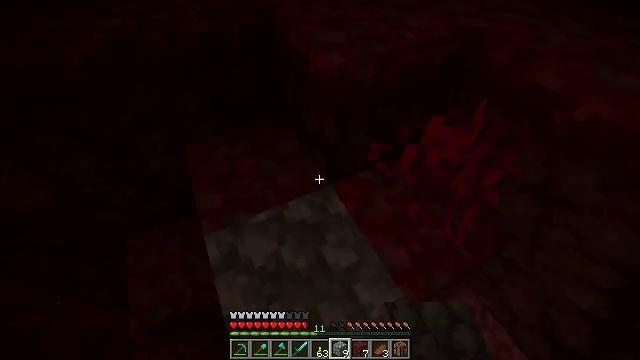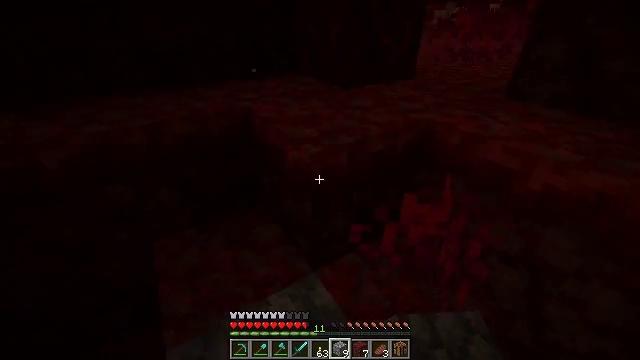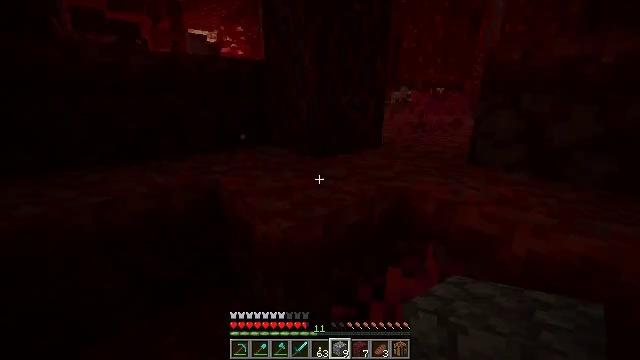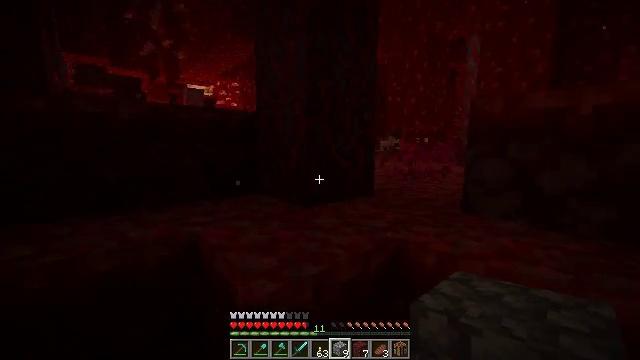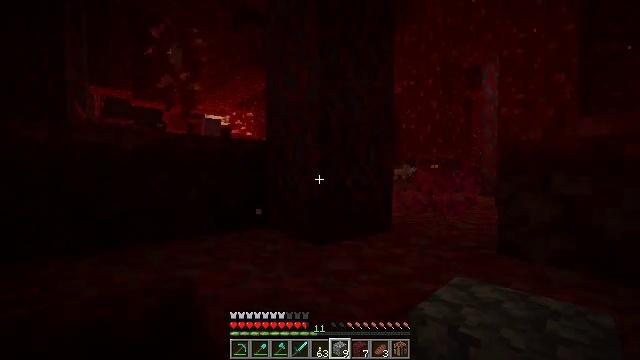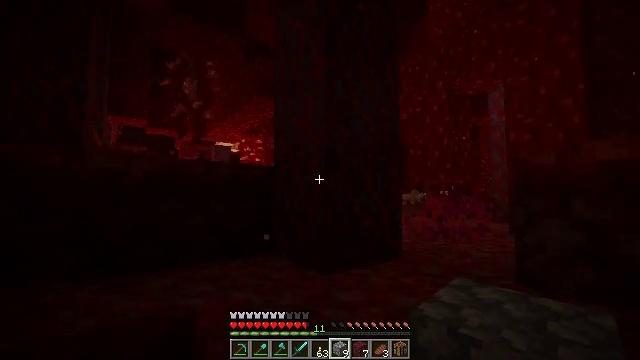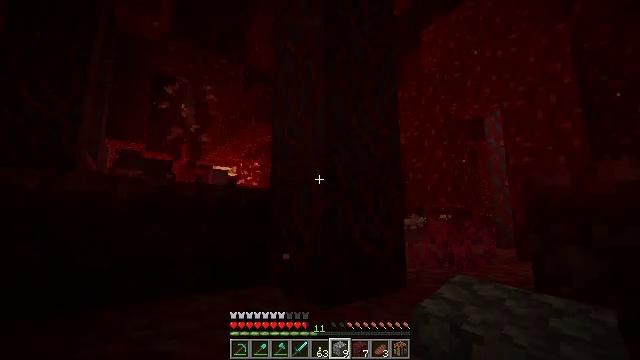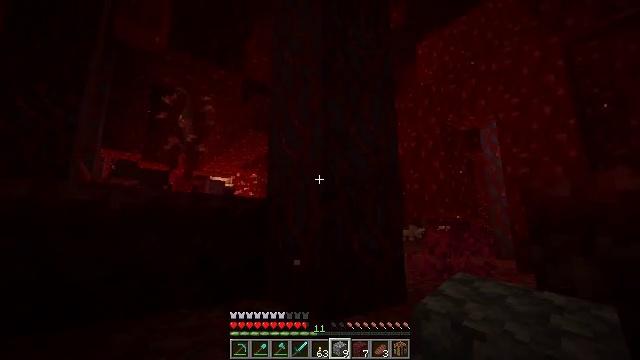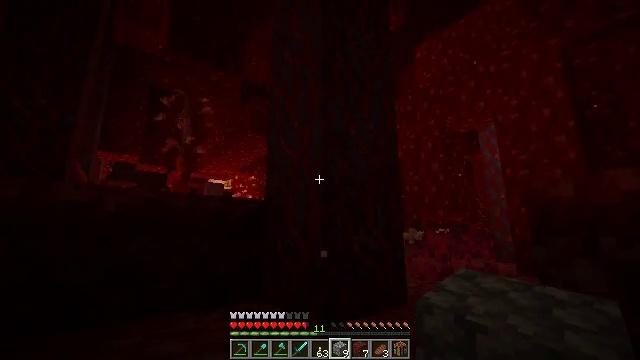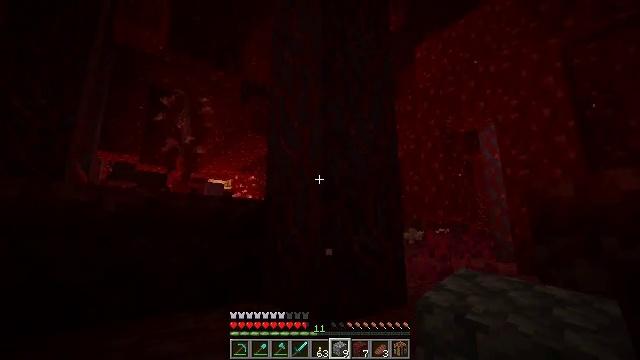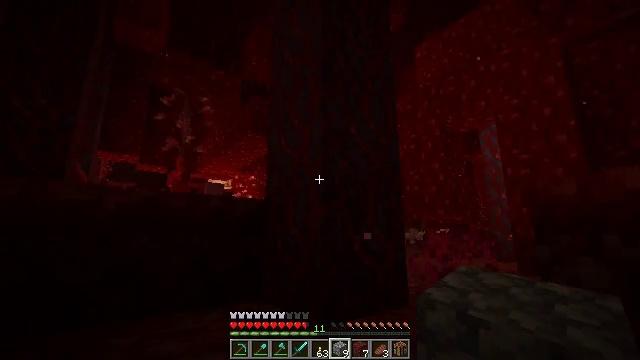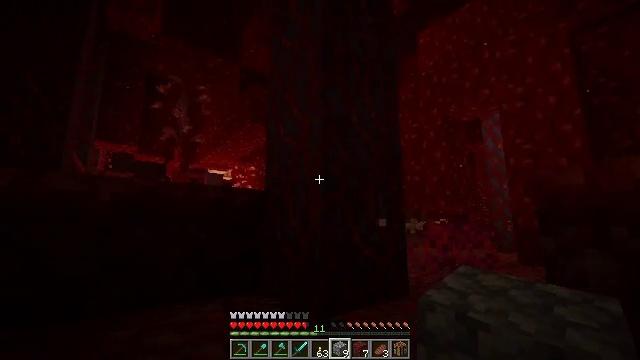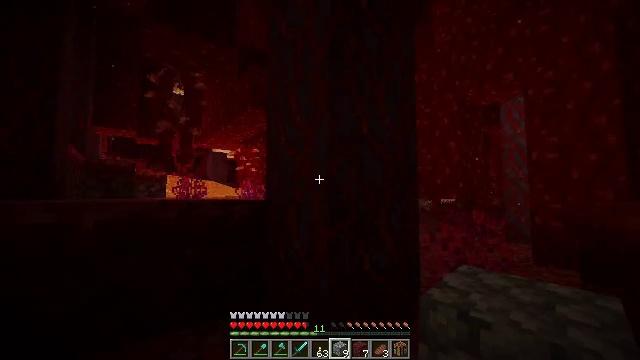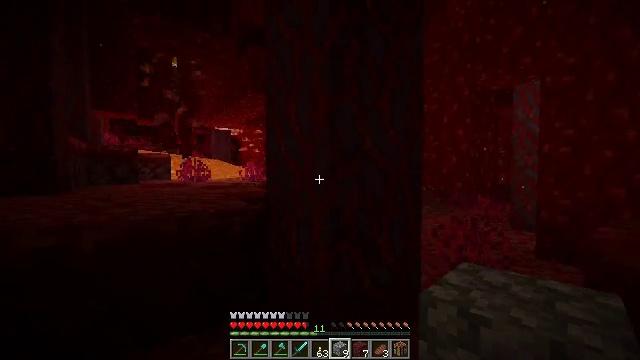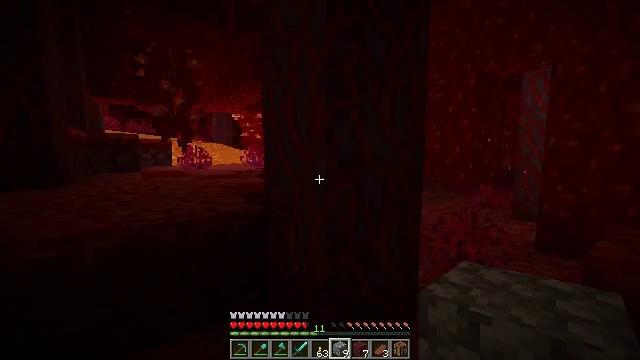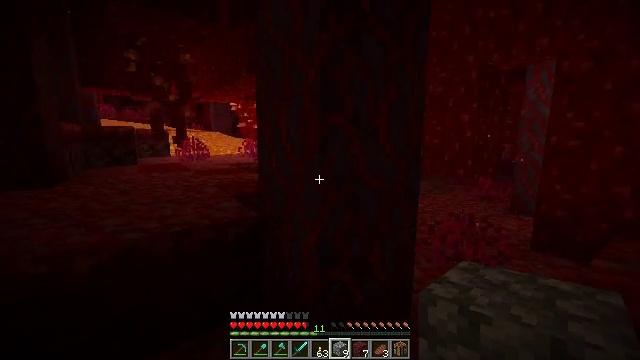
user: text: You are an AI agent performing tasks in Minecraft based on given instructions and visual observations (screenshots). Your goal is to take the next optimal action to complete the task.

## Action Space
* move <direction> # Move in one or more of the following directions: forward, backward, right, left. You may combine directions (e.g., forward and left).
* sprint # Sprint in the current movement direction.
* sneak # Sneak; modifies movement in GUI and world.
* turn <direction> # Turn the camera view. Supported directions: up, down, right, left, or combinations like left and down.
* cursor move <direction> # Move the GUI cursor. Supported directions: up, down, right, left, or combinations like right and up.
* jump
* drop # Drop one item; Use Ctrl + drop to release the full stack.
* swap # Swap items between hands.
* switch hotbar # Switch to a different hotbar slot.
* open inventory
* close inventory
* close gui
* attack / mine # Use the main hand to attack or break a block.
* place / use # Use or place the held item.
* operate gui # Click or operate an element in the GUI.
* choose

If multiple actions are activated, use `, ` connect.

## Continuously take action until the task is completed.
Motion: motion action
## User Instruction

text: Gather crimson roots by holding left button.
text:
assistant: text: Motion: move forward, turn right and up
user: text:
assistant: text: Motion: move forward, turn right and up
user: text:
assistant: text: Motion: move forward, turn right and up
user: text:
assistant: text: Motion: move forward, turn left and up
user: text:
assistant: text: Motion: turn left and up
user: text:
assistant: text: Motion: turn up
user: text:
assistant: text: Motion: turn up
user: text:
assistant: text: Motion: no_op
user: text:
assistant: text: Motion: no_op
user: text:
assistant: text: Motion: no_op
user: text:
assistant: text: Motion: move forward, turn down
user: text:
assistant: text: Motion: move forward, turn left and down, jump
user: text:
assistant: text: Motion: move forward, turn left and down, jump
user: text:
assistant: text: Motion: move forward, turn down, jump
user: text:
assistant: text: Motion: move forward, turn down, jump
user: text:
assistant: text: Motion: move forward, turn down, jump
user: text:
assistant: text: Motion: move forward
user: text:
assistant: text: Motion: move forward
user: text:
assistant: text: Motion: move forward
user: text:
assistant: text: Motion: move forward, turn down
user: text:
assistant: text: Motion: move forward
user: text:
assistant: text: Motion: move forward and move left
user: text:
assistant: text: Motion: move forward and move left, turn left
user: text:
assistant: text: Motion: move forward and move left, turn left
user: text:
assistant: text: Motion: move forward and move left, turn left and up
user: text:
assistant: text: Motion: move forward and move left, turn left and up
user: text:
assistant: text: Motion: move forward and move left, turn left
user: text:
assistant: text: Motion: move forward and move left, jump
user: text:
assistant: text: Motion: move forward and move left, jump
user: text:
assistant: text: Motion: move forward and move left, jump